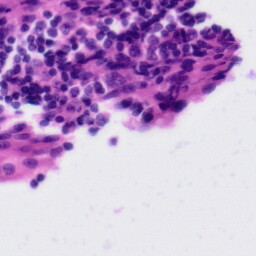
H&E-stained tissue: Tonsil